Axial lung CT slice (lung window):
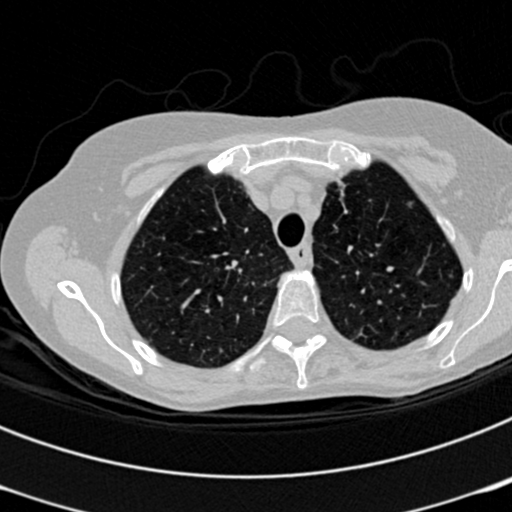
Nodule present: yes
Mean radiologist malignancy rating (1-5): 2